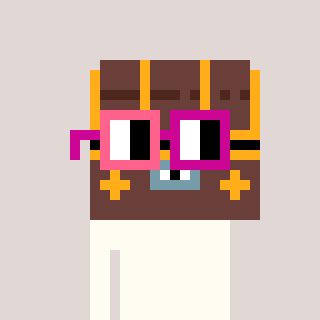
a pixel art character with square pink and red glasses, a treasure chest-shaped head and a darkbrown-colored body on a warm background